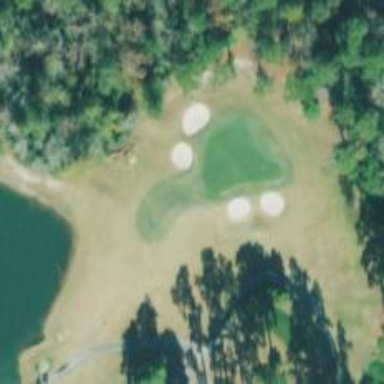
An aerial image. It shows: View of golf hole.